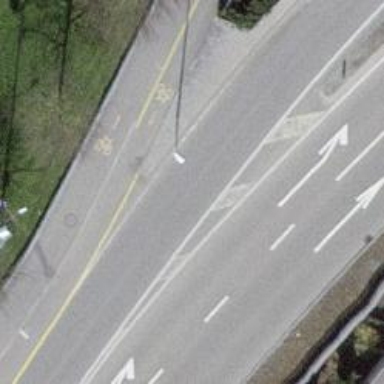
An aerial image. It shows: Secondary road with asphalt surface.